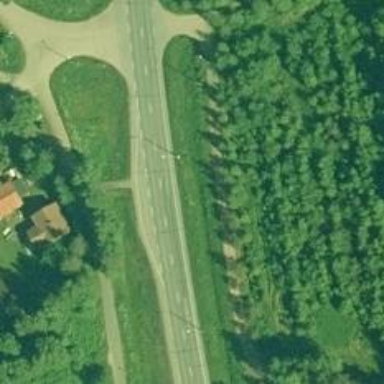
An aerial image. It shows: Cycleway.